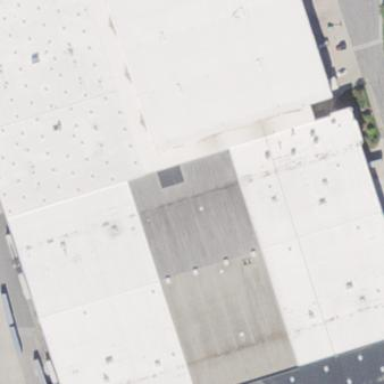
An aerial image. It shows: Warehouse.